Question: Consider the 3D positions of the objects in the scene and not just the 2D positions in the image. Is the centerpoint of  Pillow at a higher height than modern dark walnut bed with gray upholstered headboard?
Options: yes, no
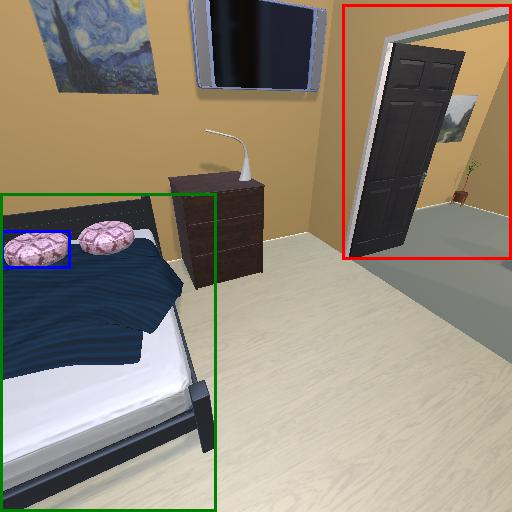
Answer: yes